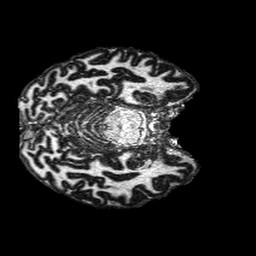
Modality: MP2RAGE
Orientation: axial